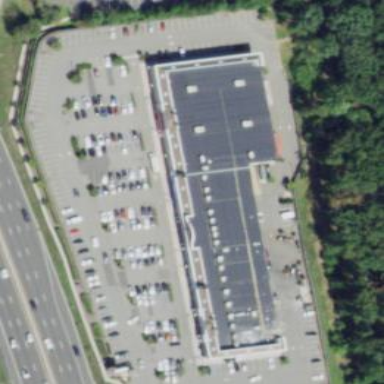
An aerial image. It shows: Commercial building that serves as mall.